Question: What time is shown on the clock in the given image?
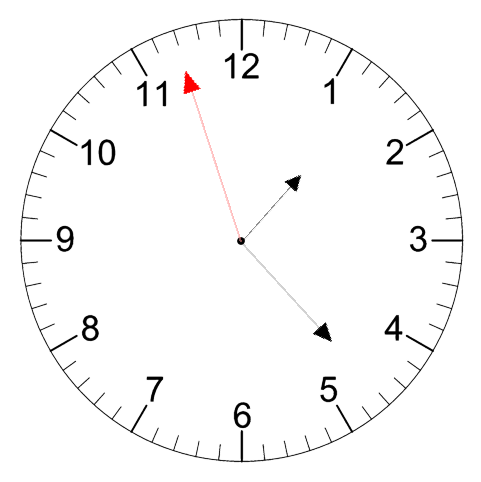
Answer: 01:22:57